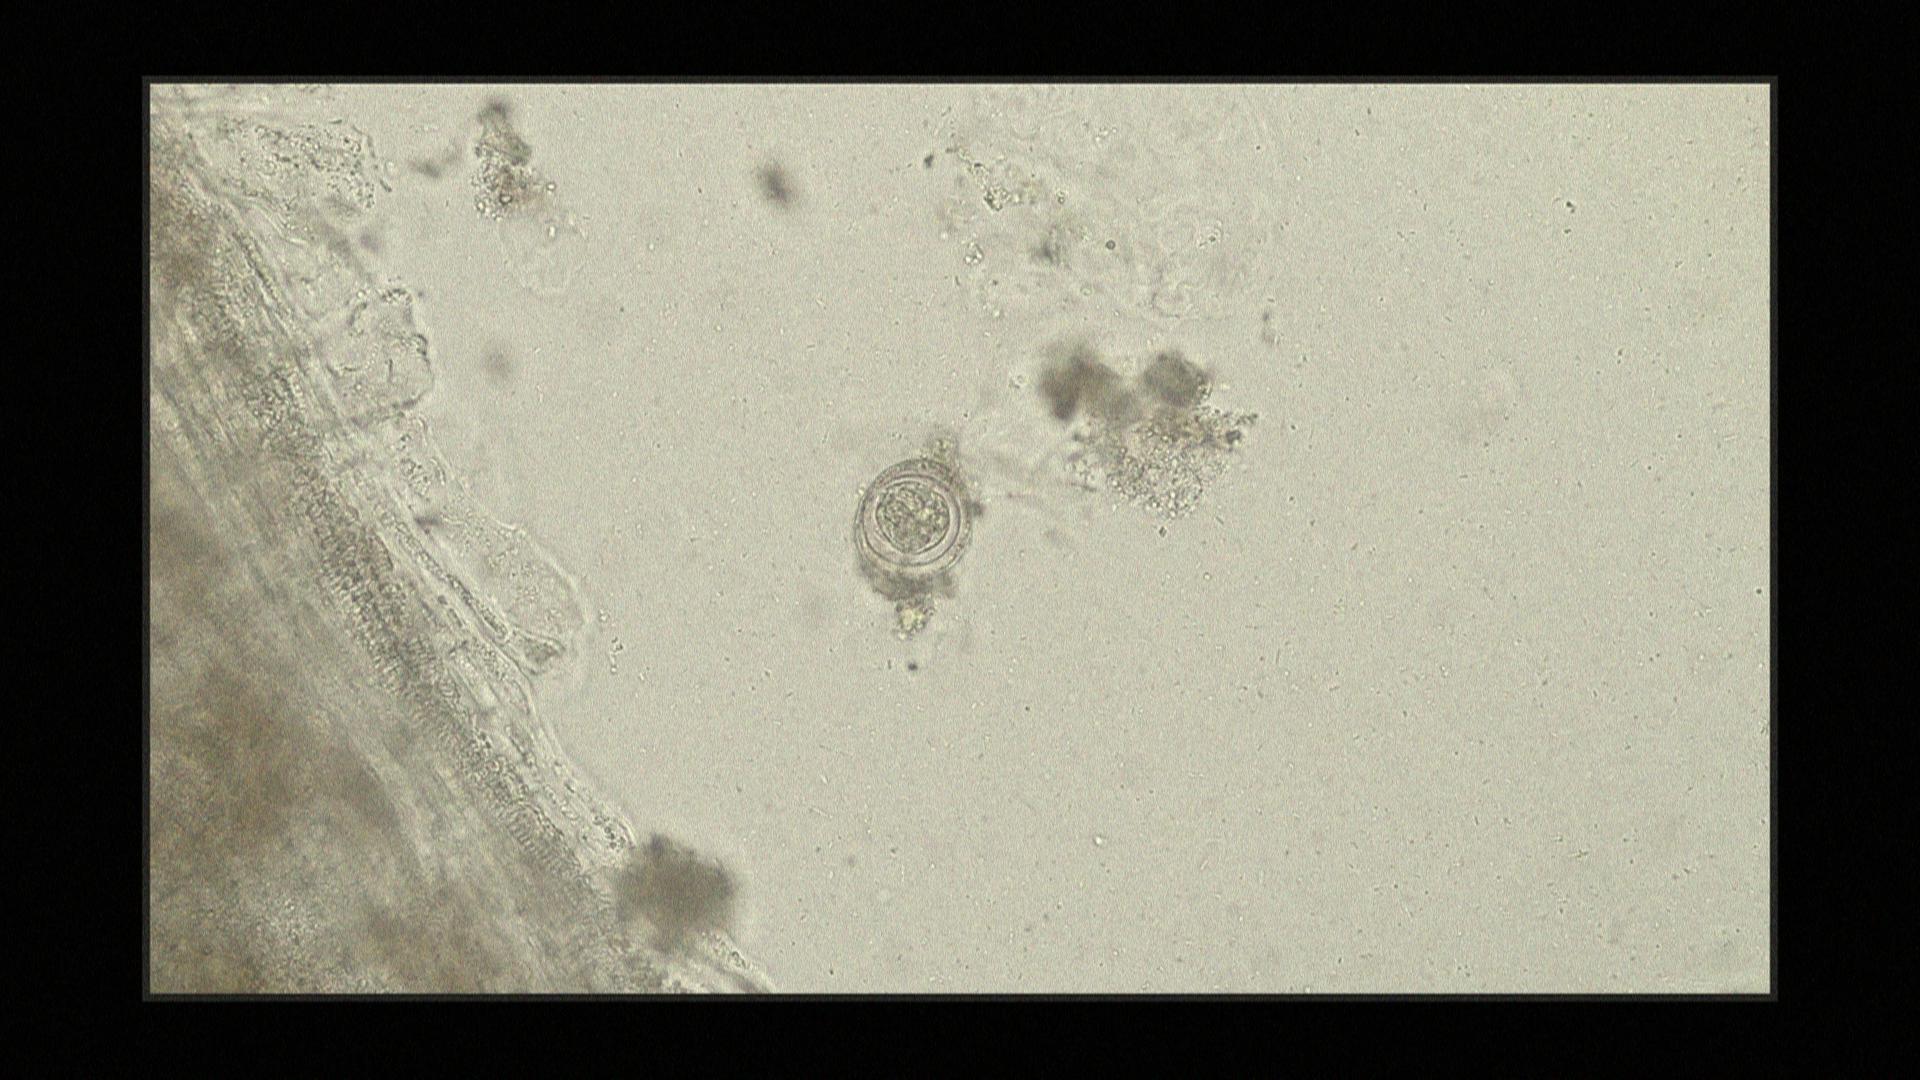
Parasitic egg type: Hymenolepis nana